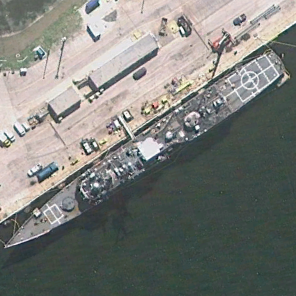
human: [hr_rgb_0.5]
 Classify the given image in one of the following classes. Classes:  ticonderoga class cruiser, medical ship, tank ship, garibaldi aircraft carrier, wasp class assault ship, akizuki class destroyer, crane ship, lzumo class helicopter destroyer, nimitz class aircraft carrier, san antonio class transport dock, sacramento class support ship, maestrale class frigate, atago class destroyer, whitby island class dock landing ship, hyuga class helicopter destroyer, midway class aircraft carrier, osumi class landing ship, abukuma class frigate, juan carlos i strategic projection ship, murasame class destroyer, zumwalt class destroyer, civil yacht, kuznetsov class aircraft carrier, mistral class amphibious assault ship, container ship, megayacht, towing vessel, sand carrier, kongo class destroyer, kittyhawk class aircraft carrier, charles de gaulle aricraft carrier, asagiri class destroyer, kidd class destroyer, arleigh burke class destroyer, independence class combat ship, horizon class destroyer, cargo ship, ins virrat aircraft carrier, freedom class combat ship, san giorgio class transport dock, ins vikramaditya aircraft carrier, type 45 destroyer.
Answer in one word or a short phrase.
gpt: Ticonderoga class cruiser